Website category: university
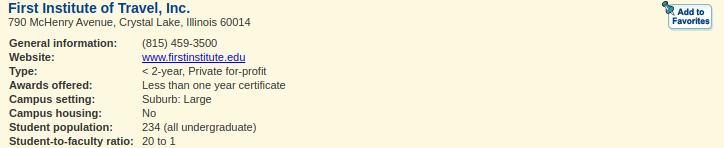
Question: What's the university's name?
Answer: First Institute of Travel, Inc.

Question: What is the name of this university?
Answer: First Institute of Travel, Inc.

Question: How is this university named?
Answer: First Institute of Travel, Inc.

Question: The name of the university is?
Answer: First Institute of Travel, Inc.

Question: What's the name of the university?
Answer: First Institute of Travel, Inc.

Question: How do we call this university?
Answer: First Institute of Travel, Inc.

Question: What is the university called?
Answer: First Institute of Travel, Inc.

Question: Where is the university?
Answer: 790 McHenry Avenue, Crystal Lake, Illinois 60014

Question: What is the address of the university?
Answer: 790 McHenry Avenue, Crystal Lake, Illinois 60014

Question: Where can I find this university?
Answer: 790 McHenry Avenue, Crystal Lake, Illinois 60014

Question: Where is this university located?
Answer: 790 McHenry Avenue, Crystal Lake, Illinois 60014

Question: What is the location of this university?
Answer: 790 McHenry Avenue, Crystal Lake, Illinois 60014

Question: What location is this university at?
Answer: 790 McHenry Avenue, Crystal Lake, Illinois 60014

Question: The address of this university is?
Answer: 790 McHenry Avenue, Crystal Lake, Illinois 60014

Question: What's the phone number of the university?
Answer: (815) 459-3500

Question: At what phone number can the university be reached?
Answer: (815) 459-3500

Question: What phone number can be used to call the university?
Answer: (815) 459-3500

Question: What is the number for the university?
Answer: (815) 459-3500

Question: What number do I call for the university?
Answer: (815) 459-3500

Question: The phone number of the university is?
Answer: (815) 459-3500

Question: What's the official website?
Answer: www.firstinstitute.edu

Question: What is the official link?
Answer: www.firstinstitute.edu

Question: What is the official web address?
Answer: www.firstinstitute.edu

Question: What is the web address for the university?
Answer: www.firstinstitute.edu

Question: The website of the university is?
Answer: www.firstinstitute.edu

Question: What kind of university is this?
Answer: < 2-year, Private for-profit

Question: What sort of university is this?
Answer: < 2-year, Private for-profit

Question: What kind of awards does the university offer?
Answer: Less than one year certificate

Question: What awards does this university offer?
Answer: Less than one year certificate

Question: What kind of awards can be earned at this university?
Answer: Less than one year certificate

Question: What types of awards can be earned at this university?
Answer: Less than one year certificate

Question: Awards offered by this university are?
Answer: Less than one year certificate

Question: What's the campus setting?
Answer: Suburb: Large

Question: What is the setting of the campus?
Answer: Suburb: Large

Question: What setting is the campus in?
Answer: Suburb: Large

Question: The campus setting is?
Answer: Suburb: Large

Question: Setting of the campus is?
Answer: Suburb: Large

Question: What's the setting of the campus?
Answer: Suburb: Large

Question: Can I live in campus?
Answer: No

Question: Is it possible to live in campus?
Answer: No

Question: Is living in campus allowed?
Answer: No

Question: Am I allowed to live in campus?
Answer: No

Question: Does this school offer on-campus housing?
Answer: No

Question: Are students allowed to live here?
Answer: No

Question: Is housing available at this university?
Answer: No

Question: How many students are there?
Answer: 234 (all undergraduate)

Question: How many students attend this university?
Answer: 234 (all undergraduate)

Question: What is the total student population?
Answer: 234 (all undergraduate)

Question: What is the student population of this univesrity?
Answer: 234 (all undergraduate)

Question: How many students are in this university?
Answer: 234 (all undergraduate)

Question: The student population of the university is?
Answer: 234 (all undergraduate)

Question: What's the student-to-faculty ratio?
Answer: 20 to 1

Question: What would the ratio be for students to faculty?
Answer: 20 to 1

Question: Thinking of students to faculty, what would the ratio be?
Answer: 20 to 1

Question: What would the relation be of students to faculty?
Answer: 20 to 1

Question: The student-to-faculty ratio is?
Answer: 20 to 1

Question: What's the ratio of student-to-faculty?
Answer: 20 to 1

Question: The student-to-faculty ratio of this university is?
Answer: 20 to 1